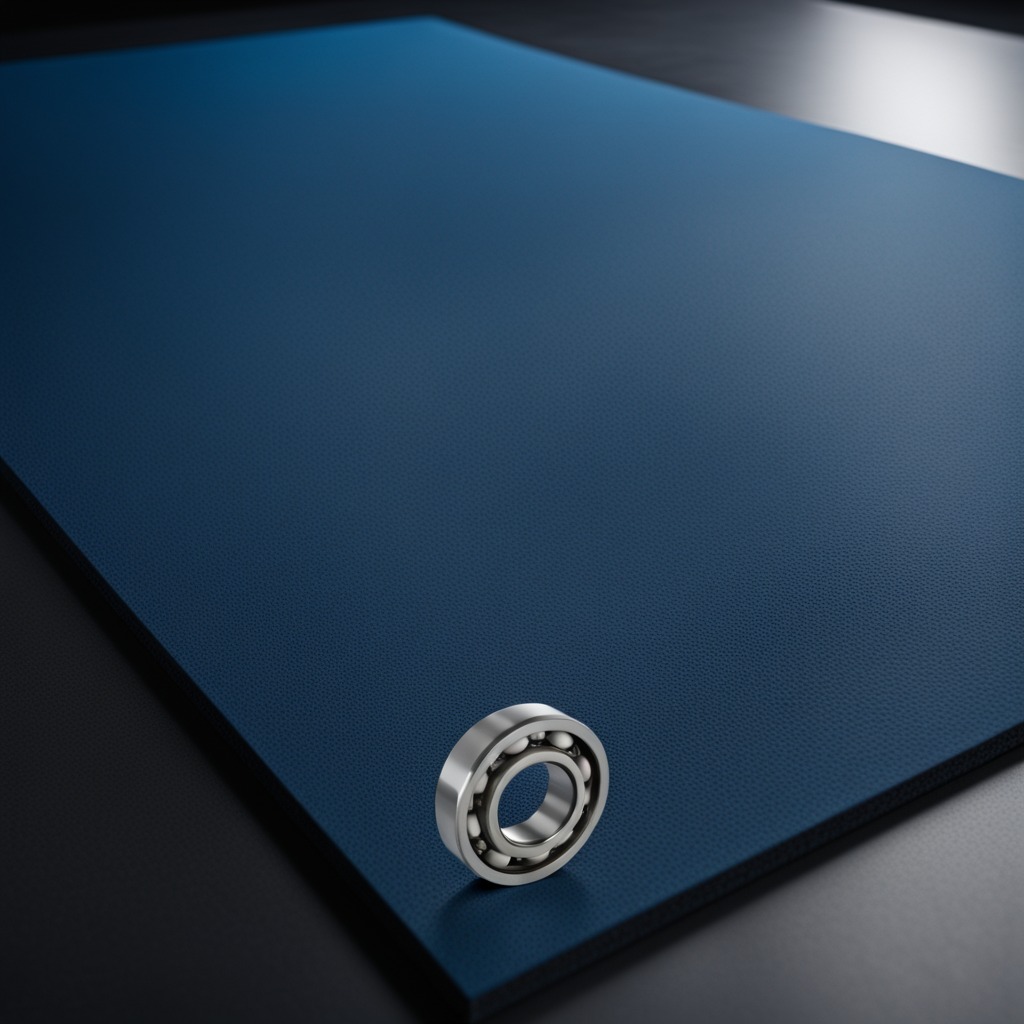
A metal ball bearing is lying on a clean granite tabletop covered with a blue rubber mat inside a workshop at night dim ambient light soft shadows worn but beneath the mat.